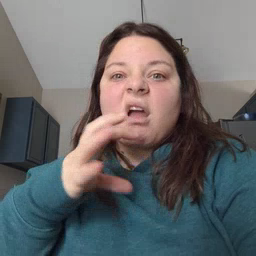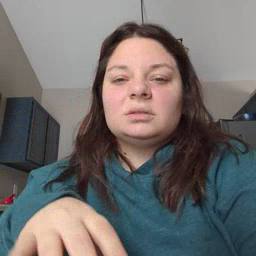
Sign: hot